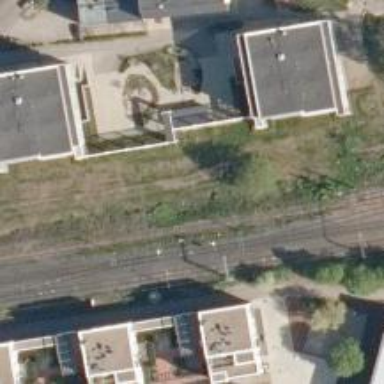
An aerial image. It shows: Railway signal.